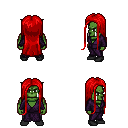
a pixel art fantasy rpg character, male body template, orc, green skin, purple robe, metal pants, red extra-long hairstyle, black shoes, four views (front, back, left, right), 2x2 character sprite sheet, small pixel art, hard edges, no anti-aliasing